Question: The 'New York Times app' seems to have a 'SlideDrawer' that pulls down over a 'ListAdapter'. This is the effect I am trying to accomplish. I have a custom listadapter that works fine on its own, and I have a slidedrawer that works fine, on its own. They are two separate 'Activities'. I want to merge the two so that there is a slidedraw over the listadapter.
I have tried 'SetContentView' on the 'ListActivity' that implements my 'ArrayAdapter' to the xml file that houses the slide drawer, but i get a forceclose. I think its because a listadapter is essentially a bunch of tiny inflated views of the same 'xml layout', and I'm trying to run two layouts at the same time. I've thought maybe the answer lies in how the xml file is laid out but honestly have no idea.
anyways here's the code:
'''
import android.view.View;
import android.net.Uri;
import android.os.Bundle;
import android.widget.AdapterView;
import android.widget.Button;
import android.widget.SlidingDrawer;
import android.widget.AdapterView.OnItemClickListener;
import android.app.Activity;
import android.app.ListActivity;
import android.content.Intent;
public class BandApp extends ListActivity {
/** Called when the activity is first created. */
@Override
public void onCreate(Bundle savedInstanceState) {
super.onCreate(savedInstanceState);
//here is where I have tried setting slidedrawer layout
setContentView(R.layout.slidedrawer)
Activity activity = this;
activity.setTitle("@$@#$$@$#$");
final String[] values = {"Litem0","Litem1","Litem2","Litem3","Litem4","Litem5"};
MyAdapter Adapter = new MyAdapter(this, values);
setListAdapter(Adapter);
'''
and for the xml:
'''
<?xml version="1.0" encoding="utf-8"?>
<LinearLayout xmlns:android="http://schemas.android.com/apk/res/android"
android:orientation="vertical"
android:layout_width="fill_parent"
android:layout_height="85dp"
>
<TextView
android:layout_height="0dp"
android:layout_width="0dp"
android:id="@+id/textlayout"
/>
</LinearLayout>
'''
Like I said, they both work fine on there own but I'm wondering how to merge the two and gain the effect found on the New York Times app. Thank you.
Here is an image of what i'm talking about. The "dine and wine" at the top pulls down, so I'm guessing its a slidedrawer?:

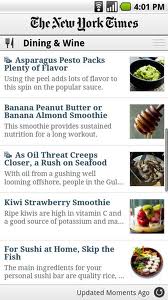
Answer: A Sliding drawer may only come from the bottom, or the right. It cannot come from the top. You could check out this <URL> for some possible solutions.
However the code you have won't even get you a normal sliding drawer. What you need is both a ListView and a SlidingDrawer (with handle, etc) in your XML, and all of that should be in a layout that allows things to overlap, like RelativeLayout. Then in your activity, you will set that as the content view.
There is a recipe <URL>, that will get a ListView to be above a SlidingDrawer, which can sometimes be tricky